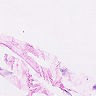
Metastatic tissue present: no